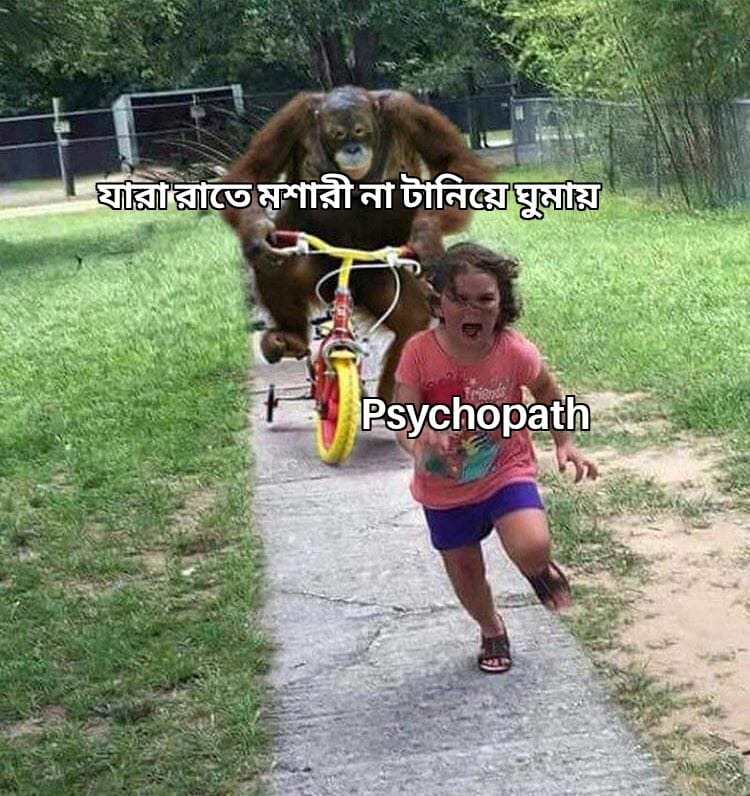
Caption: যারা রাতে মশারী না টানিয়ে ঘুমায়     Psychopath
Label: non-hate